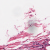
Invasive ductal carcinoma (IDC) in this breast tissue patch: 0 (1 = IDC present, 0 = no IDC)